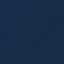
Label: SeaLake